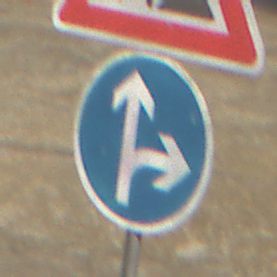
Verkehrszeichen: VorgeschriebeneFahrtrichtungGeradeausOderRechts
Zusatzzeichen oben: Arbeitsstelle
Umgebung: Outdoor, Urban
Tageszeit: MorningAfternoon
Wetter: PartlyCloudy
Licht: Natural
Jahreszeit: NotSpecified
Kontrast: HighContrast